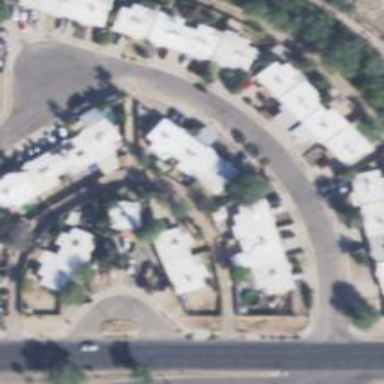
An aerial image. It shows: Alleyway designated as service road.